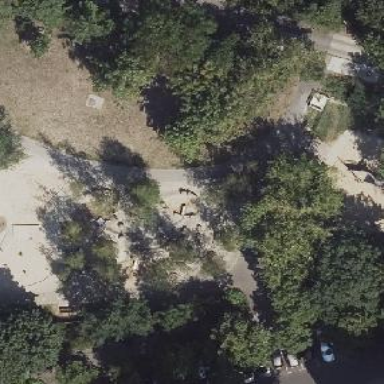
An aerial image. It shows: Playground area for leisure land.